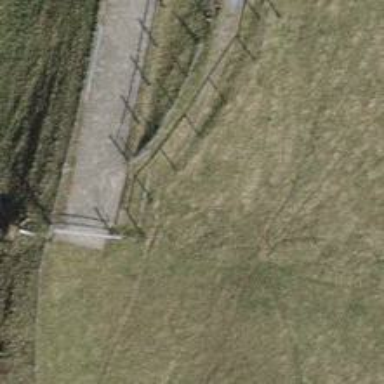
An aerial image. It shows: Gate.